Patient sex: M
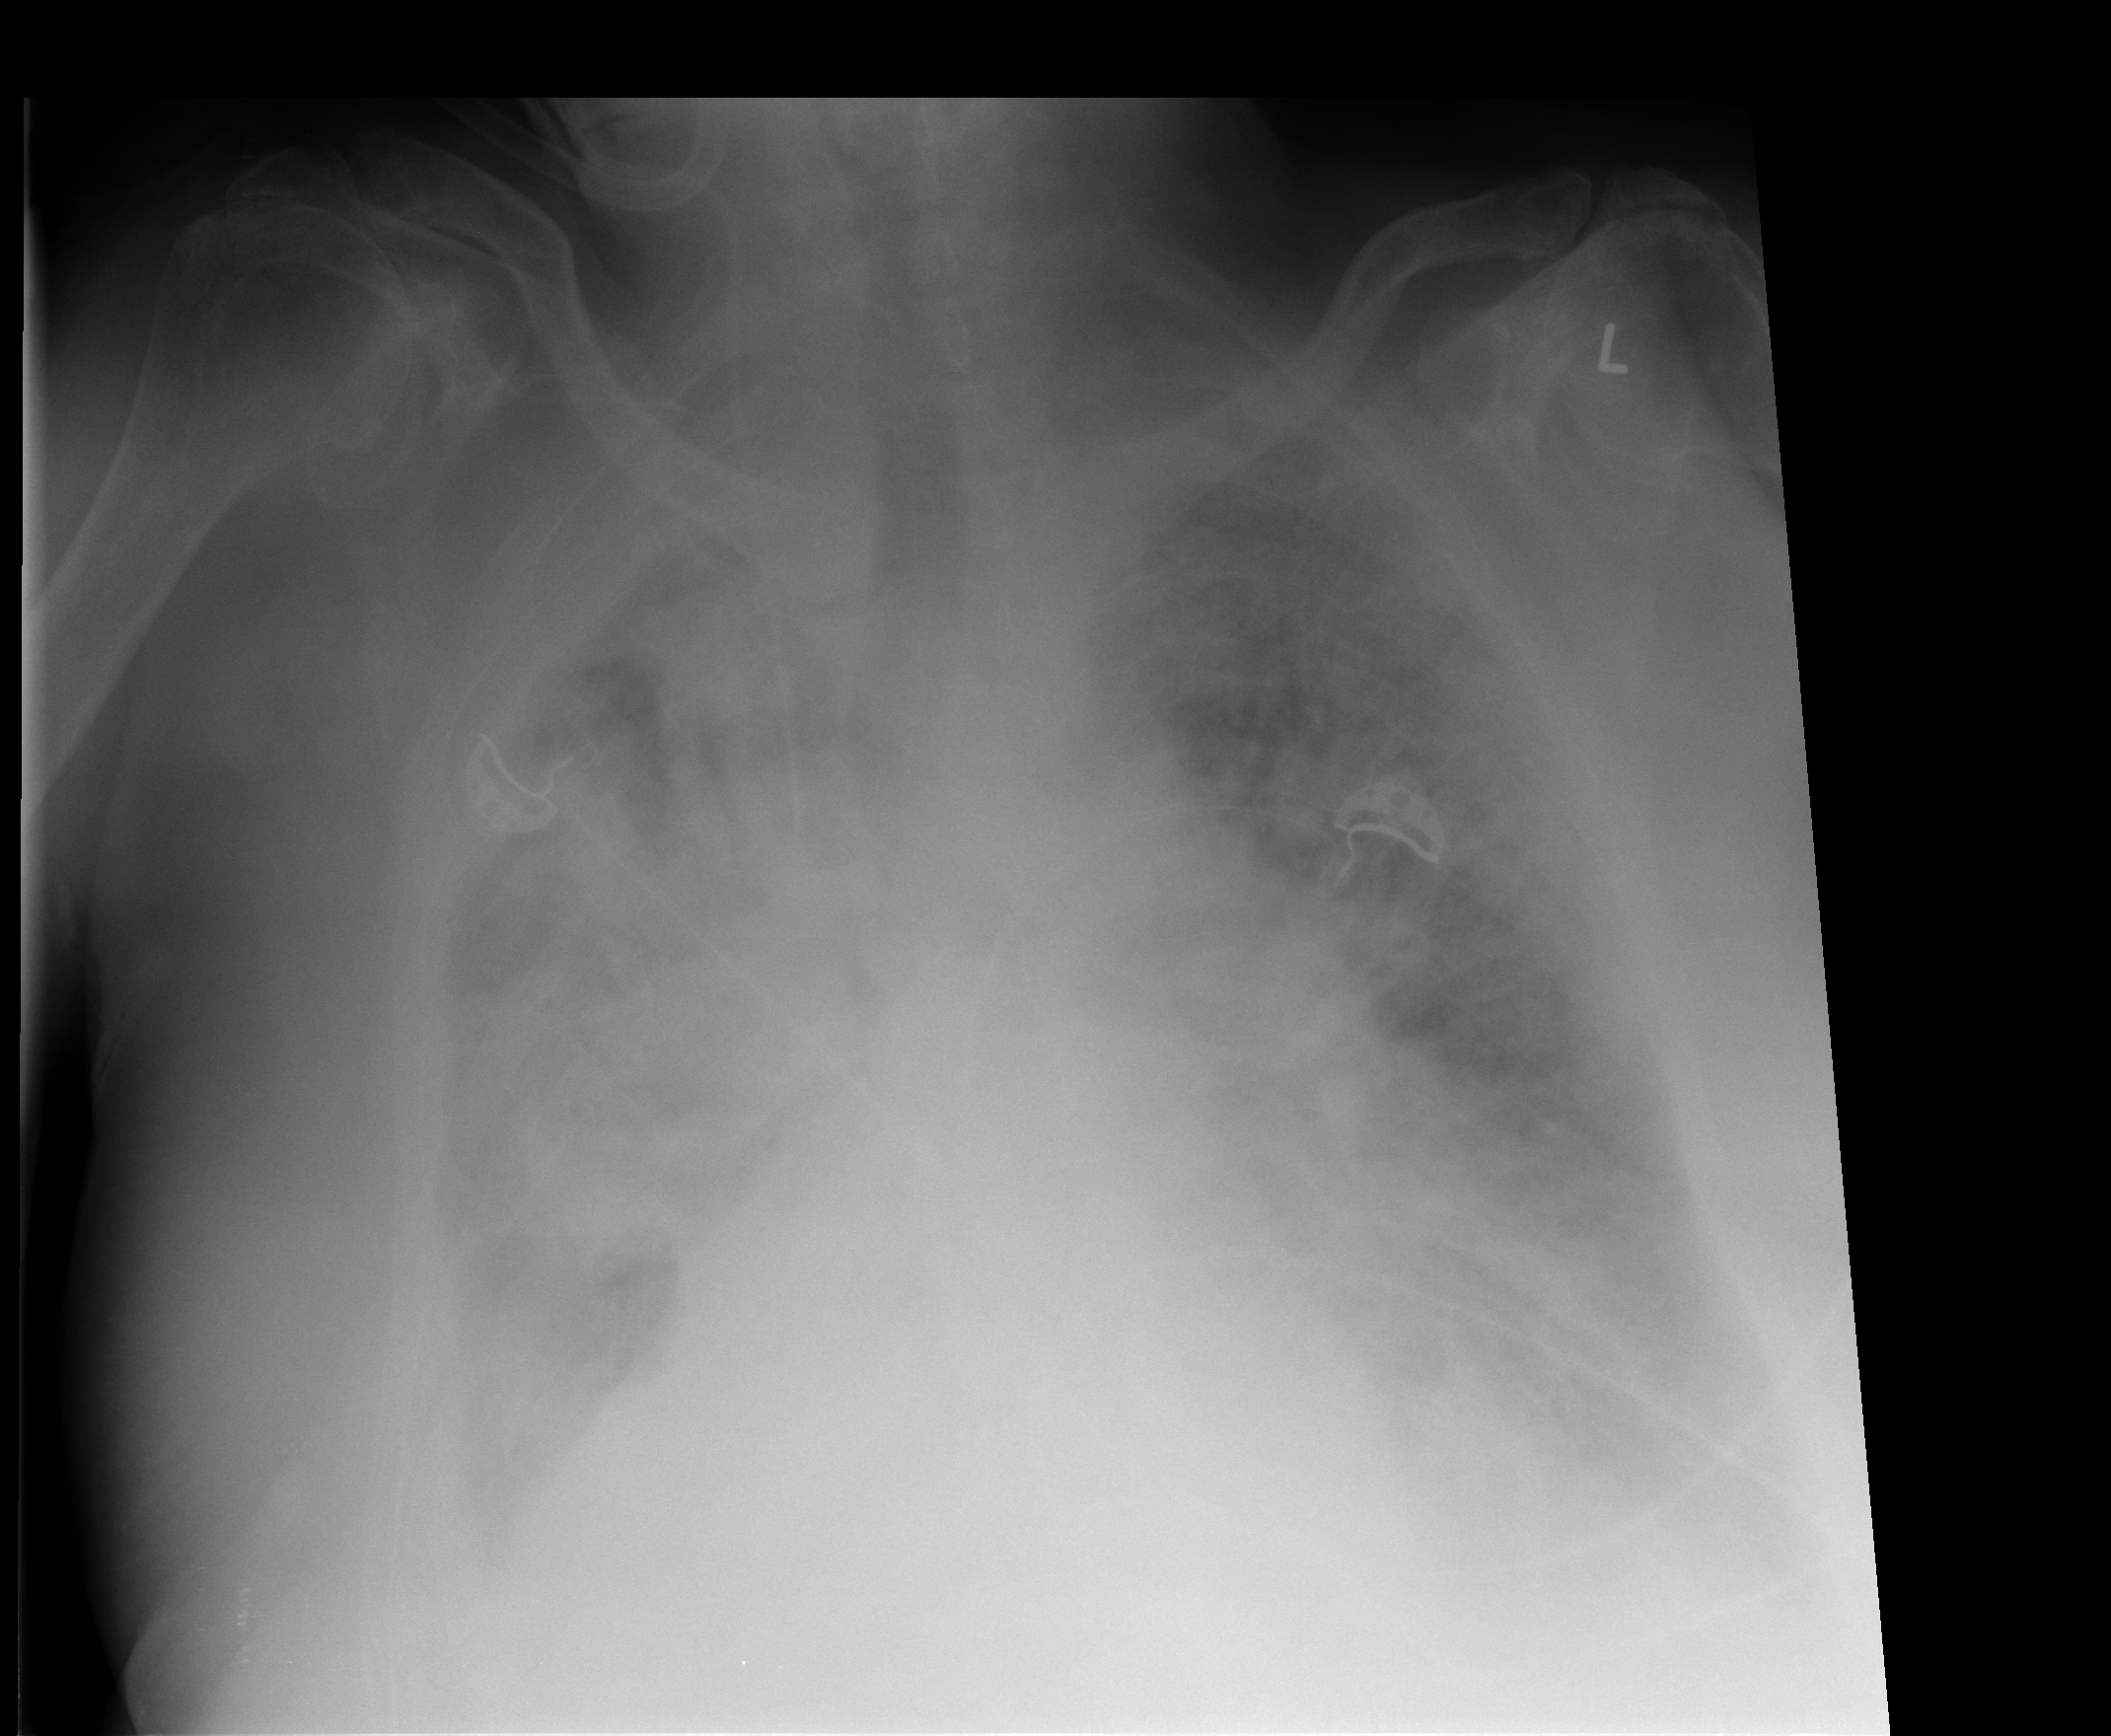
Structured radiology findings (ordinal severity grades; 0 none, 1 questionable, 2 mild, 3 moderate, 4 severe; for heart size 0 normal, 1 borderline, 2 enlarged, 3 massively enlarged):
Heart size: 1
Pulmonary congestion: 2
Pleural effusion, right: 2
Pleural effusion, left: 3
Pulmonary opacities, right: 4
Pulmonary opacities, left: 4
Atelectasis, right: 3
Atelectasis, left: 3